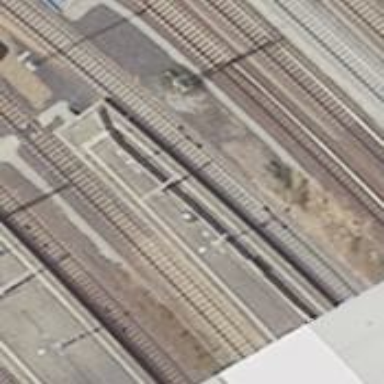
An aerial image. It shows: Railway signal.